Question: Could someone explain what the different components of a java project are? What do the different folders contain and how do they interact with each other? I've only ever written simple code in classes before, nothing really project-based.
For example, what are these files in a project folder:

Thanks!
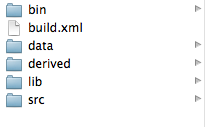
Answer: Since you seem to be new to Java I will explain in some detail about the project structure.
First of all not all Java projects would have the same folder structure. There will be some similarities, but they are not always the same.
Your Java project would have java source files (files with the .java extension) and those will reside in the 'src' folder in their <URL>.
Your project would depend on other libraries (Compiled Java code that others have written.. For example <URL>. Those jar files would reside in the 'lib' folder.
The <URL>. For example, your Java software would have a file which you can double-click to run, or execute in a command line. Such files would go in the 'bin' directory.
The build.xml file is an <URL> is another widely used build tool for Java.
The 'data' and 'derived' directories would contain files which are specific to your project. For example 'data' directory could have database files.
You have also asked how the folders interact with each-other. How the different files are used would be defined in the build.xml file in your case. That file would say which source files to compile, which are <URL>, it would usually build the final artifact that would be delivered to your users.